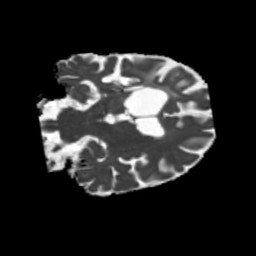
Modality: MD
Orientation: coronal
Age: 70
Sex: male
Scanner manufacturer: siemens
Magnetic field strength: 3 T
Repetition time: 5.25 s
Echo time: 0.08 s